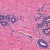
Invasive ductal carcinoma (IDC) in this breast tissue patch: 0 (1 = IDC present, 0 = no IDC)